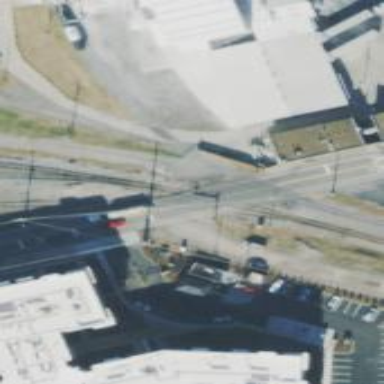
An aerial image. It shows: Level crossing along the railway.